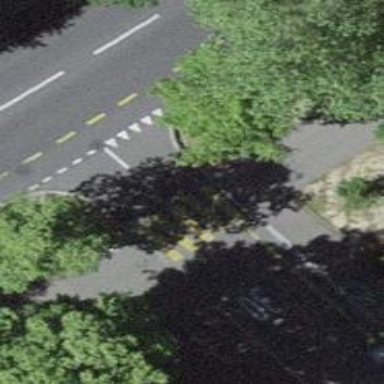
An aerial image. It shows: Uncontrolled zebra crossing with notable zebra markings.